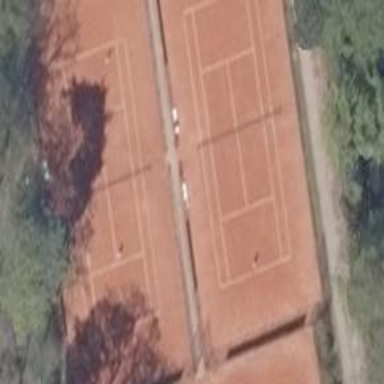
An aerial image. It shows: Tennis pitch with clay surface for leisure sports.